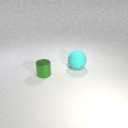
small green metal cylinder in front of large cyan rubber sphere